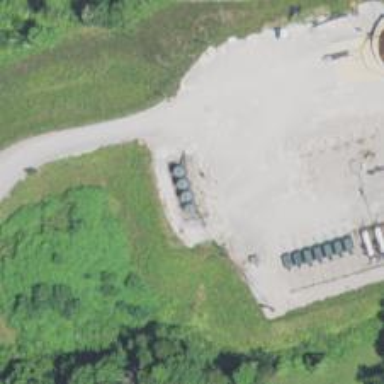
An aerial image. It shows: Storage tank with man-made structure.